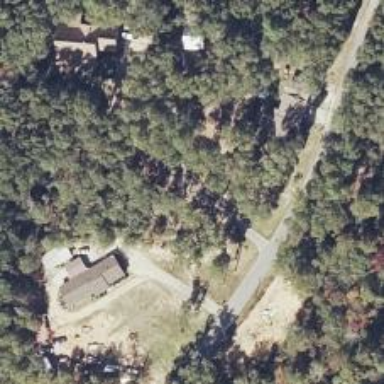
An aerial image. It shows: Driveway.